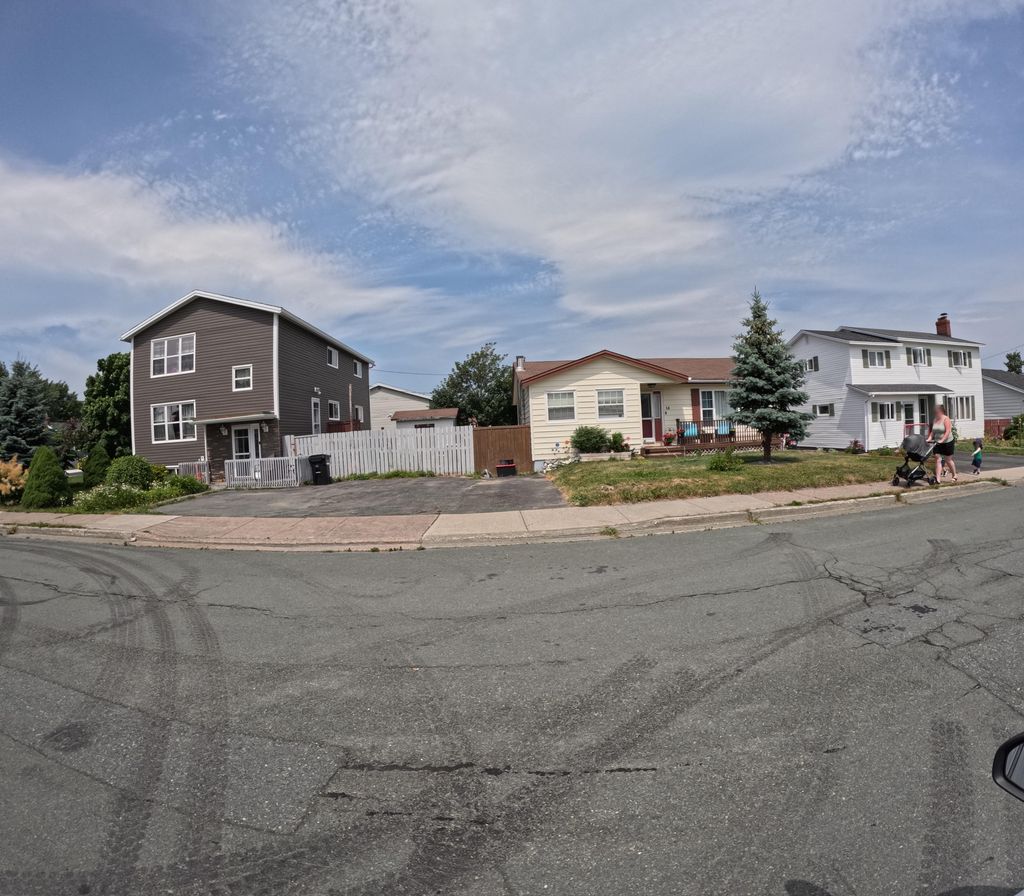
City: st_johns